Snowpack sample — Loveland Pass, Silver Plume, Colorado, USA (12/14/25, 10:50 AM MST)
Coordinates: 39.664, -105.882
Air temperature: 36 °F
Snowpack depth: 67 cm
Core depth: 10 cm
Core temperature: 50 °F
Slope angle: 6°, slope face: 326°
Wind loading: low
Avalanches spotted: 0
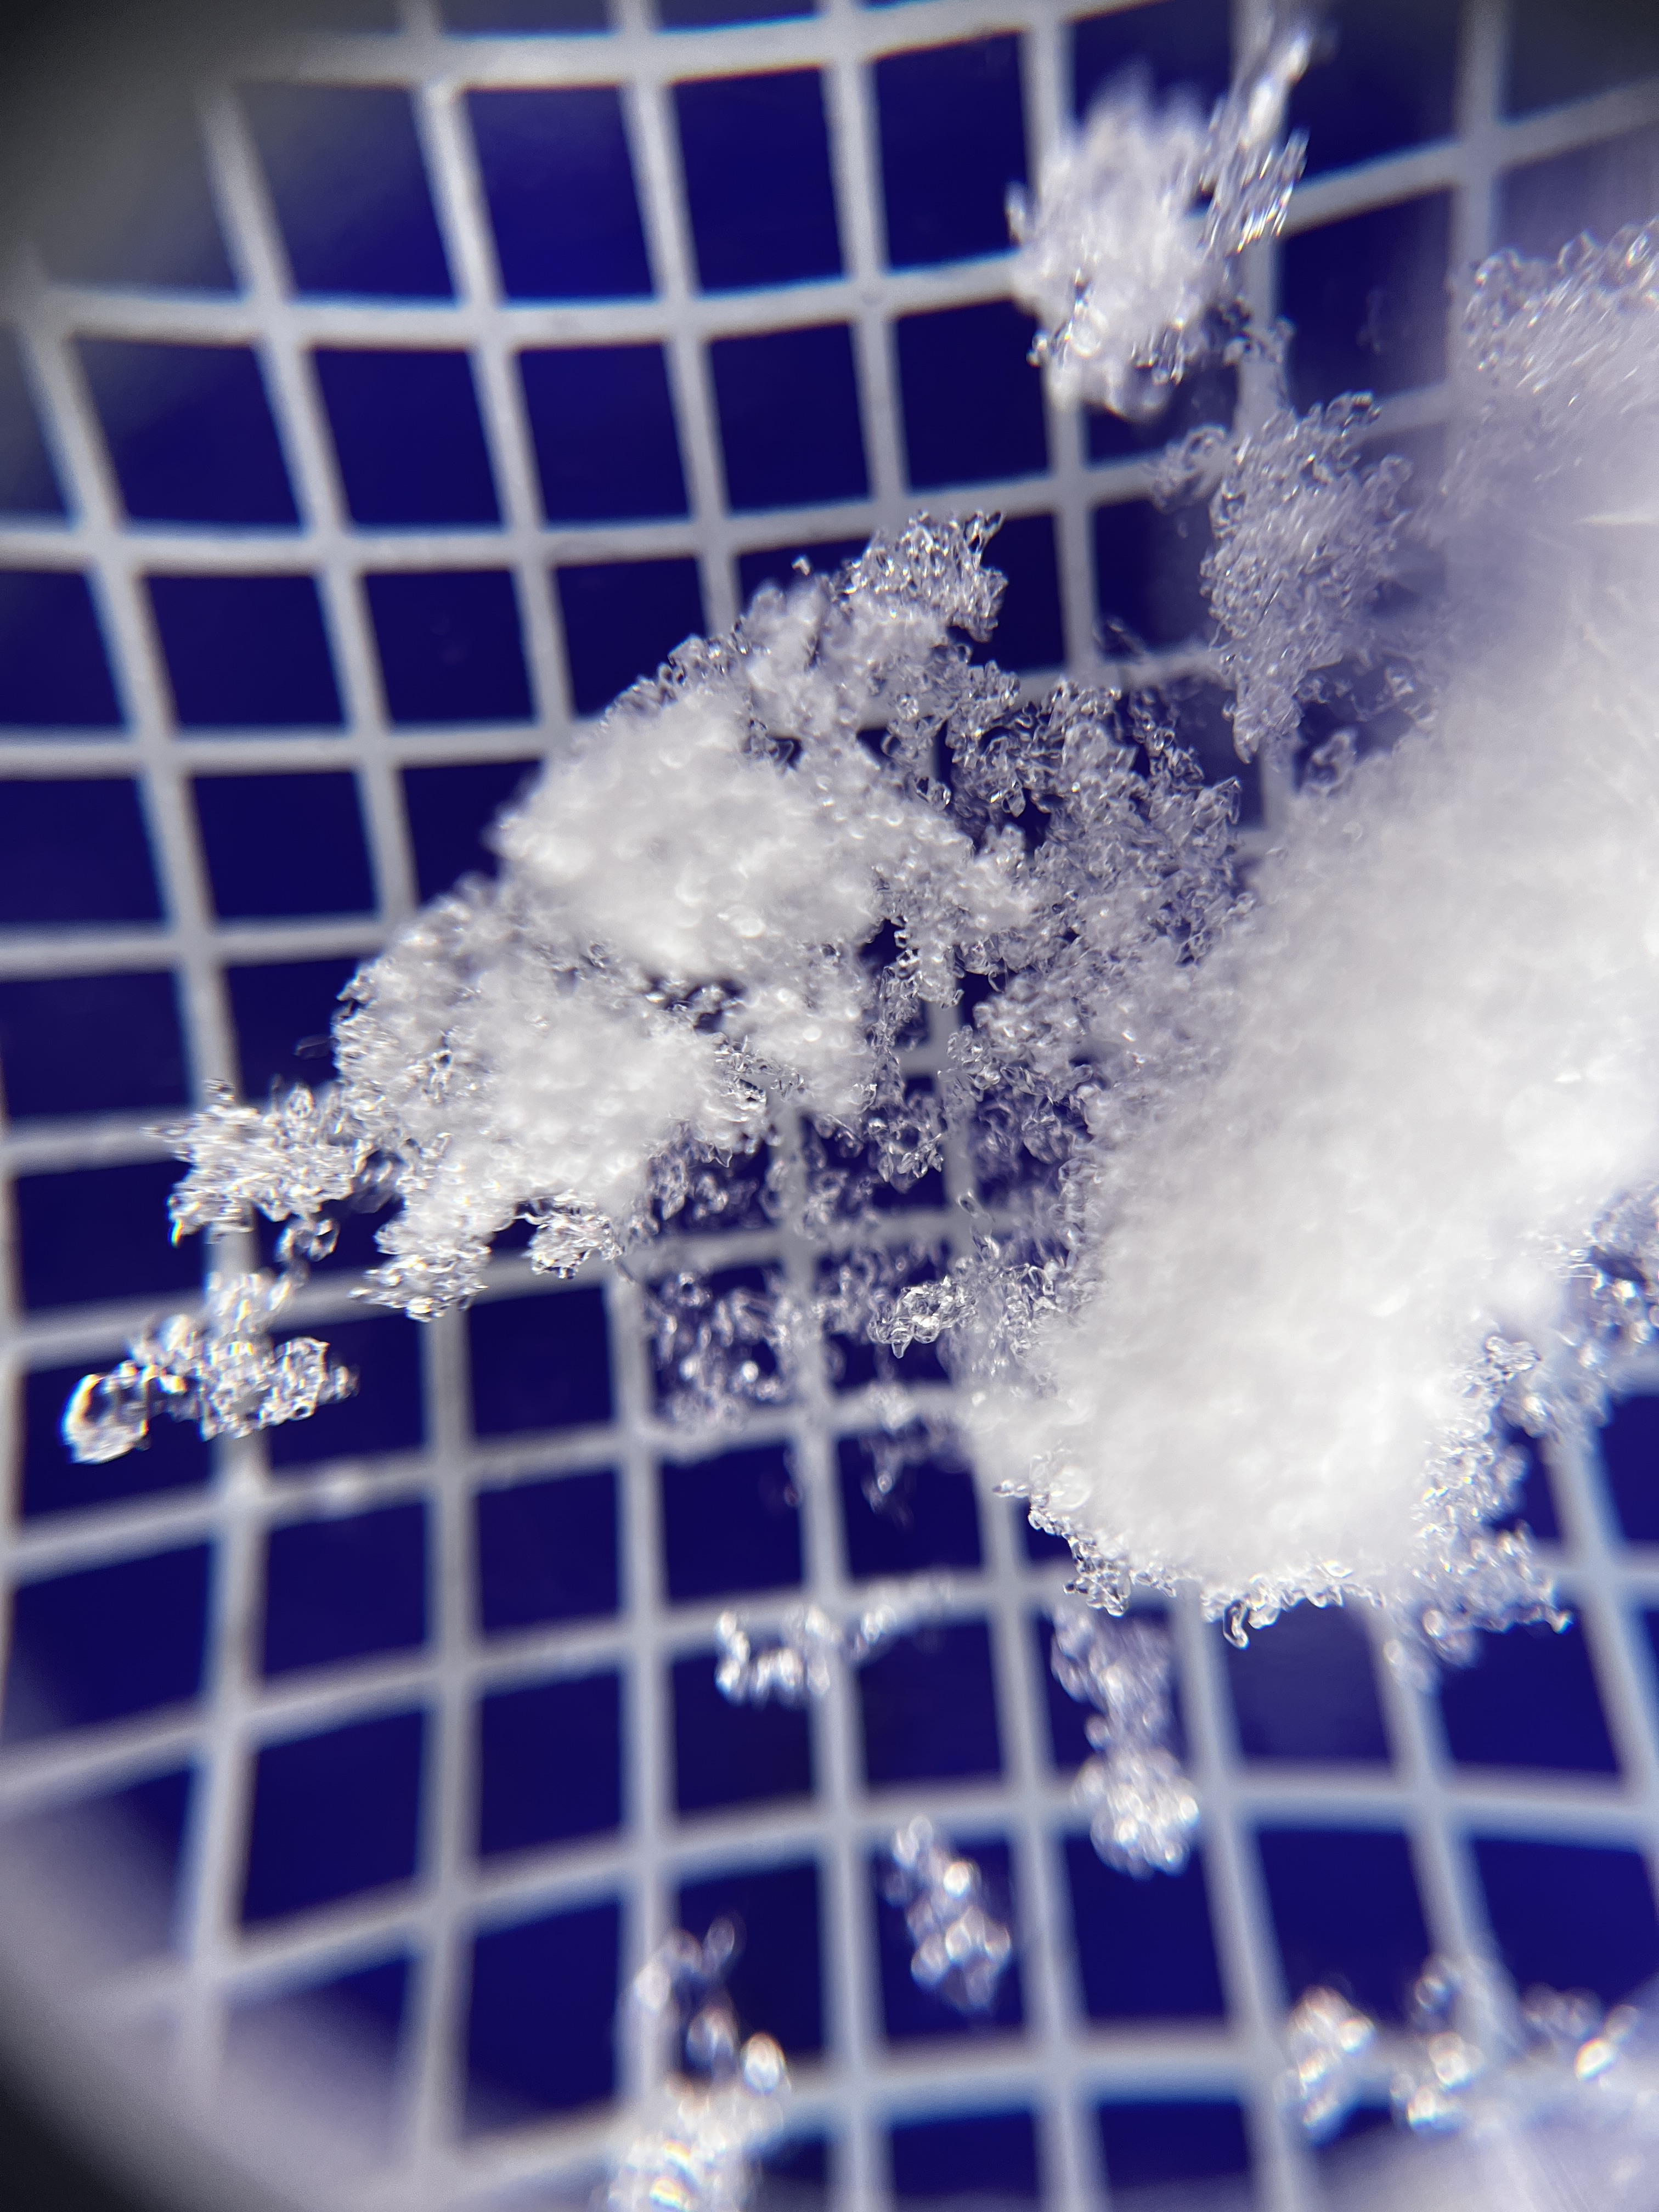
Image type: magnified_profile
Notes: No avalanches spotted, very late start to the season with minimal snowpack